Interaction volume radius: 5 \u00c5
Interaction volume height: 10 \u00c5
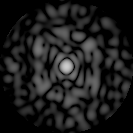
Disorder parameter: 0.7813